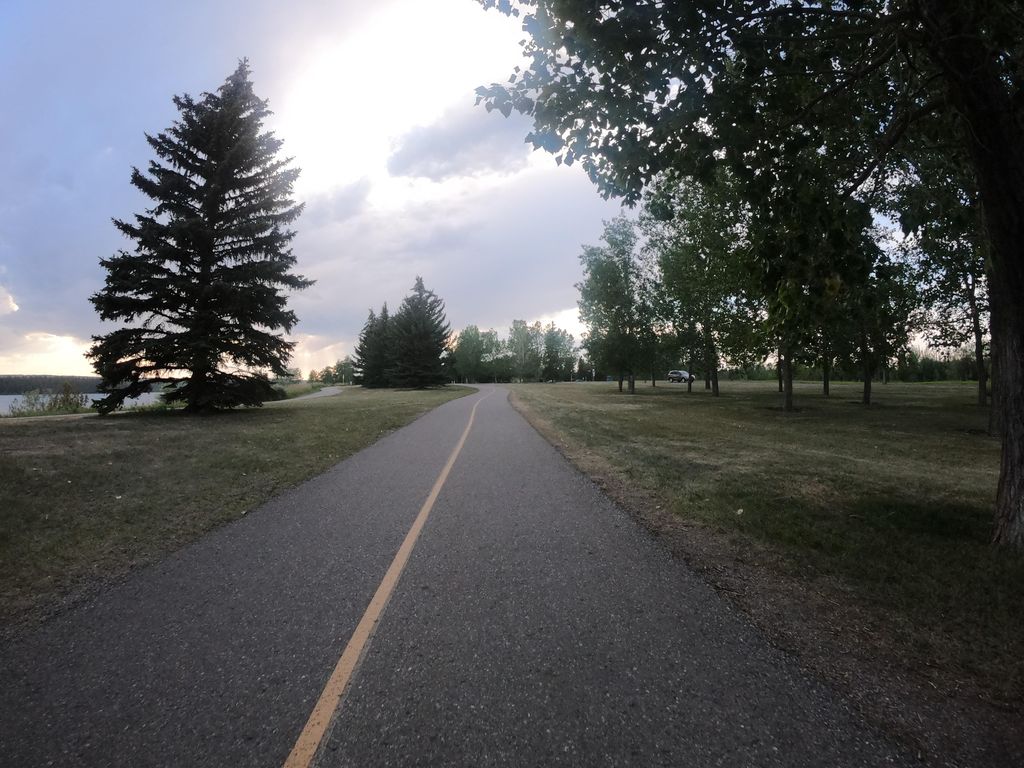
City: calgary